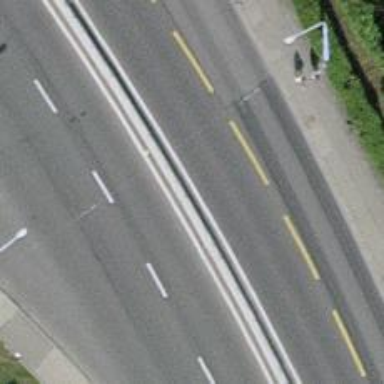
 there is bus lane and shared cycle lane."